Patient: sex M, age 58
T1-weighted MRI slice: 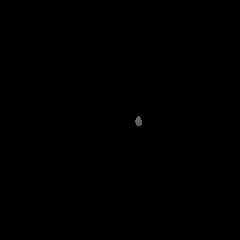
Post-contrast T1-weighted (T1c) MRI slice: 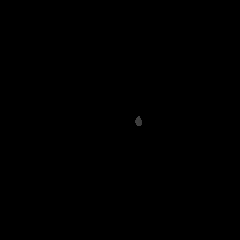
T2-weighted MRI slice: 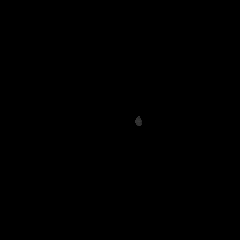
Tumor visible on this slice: no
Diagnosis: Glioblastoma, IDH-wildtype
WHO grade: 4